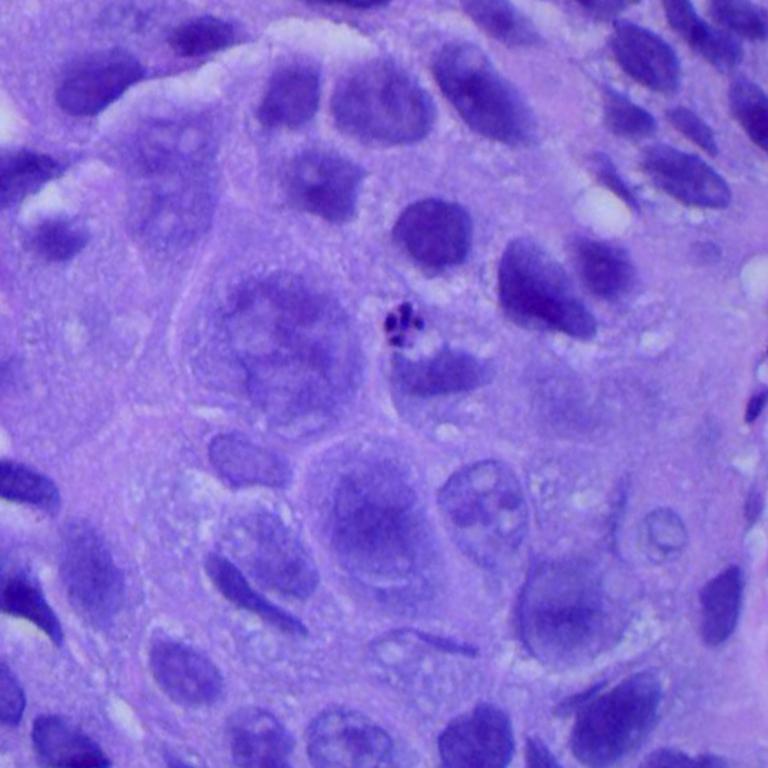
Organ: lung
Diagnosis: squamous carcinomas